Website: lowes
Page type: cart
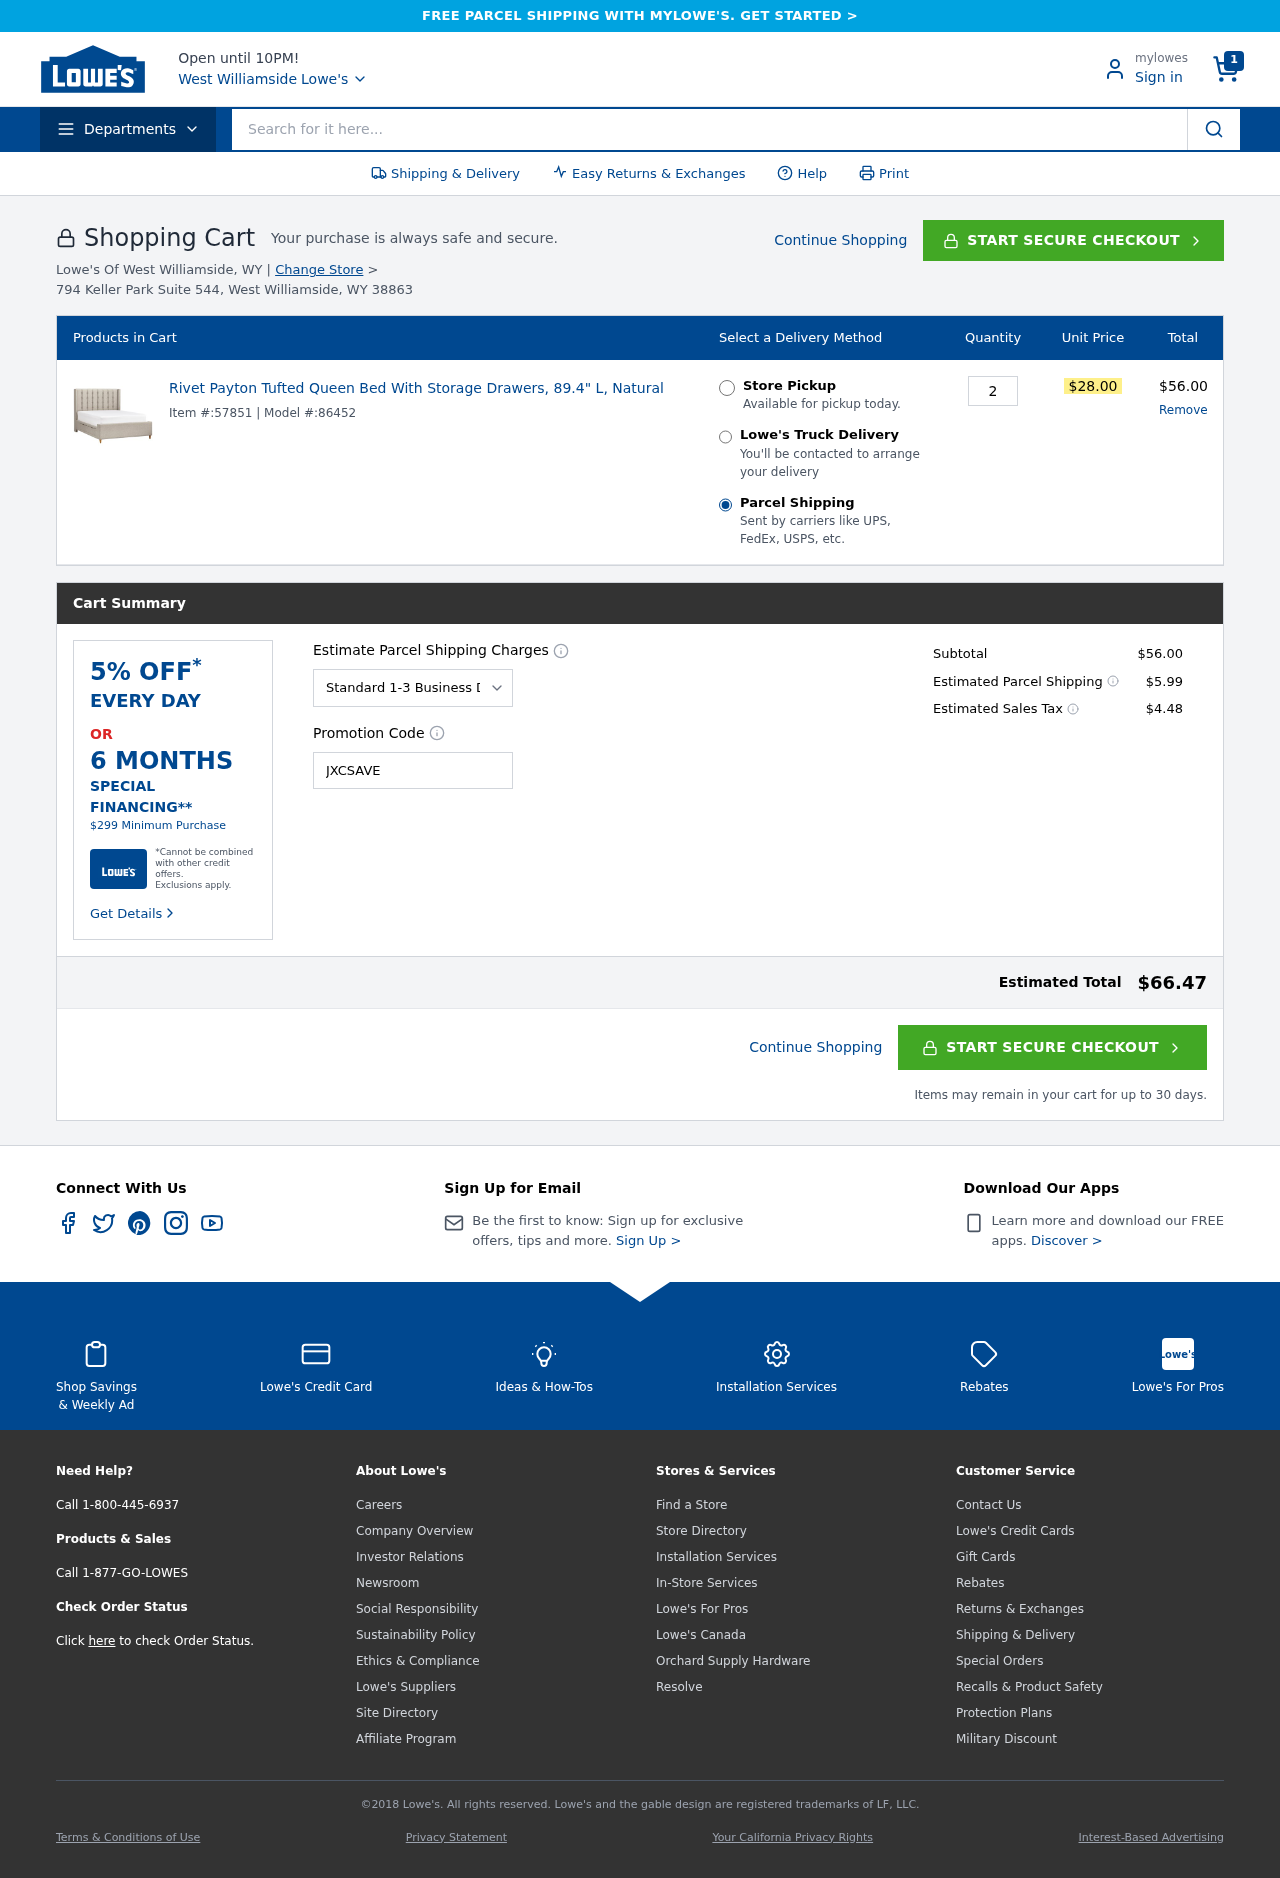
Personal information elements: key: PII_CITY
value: Williamside
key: PII_CITY
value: West Williamside
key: PII_POSTCODE
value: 38863
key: PII_PROMO_CODE
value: JXCSAVE
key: PII_STREET
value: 794 Keller Park Suite 544
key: PII_LASTNAME
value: Williams
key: PII_LASTNAME2
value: Williams
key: PII_LASTNAME3
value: Williams
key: PII_LASTNAME_DERIVED
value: Williams
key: PII_STATE_ABBR
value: WY
Product elements: key: PRODUCT1_NAME
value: Rivet Payton Tufted Queen Bed With Storage Drawers, 89.4" L, Natural
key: PRODUCT1_PRICE
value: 28
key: PRODUCT1_QUANTITY
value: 2
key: PRODUCT1_MODEL
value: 86452
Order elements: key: ORDER_NUM_ITEMS
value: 1
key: ORDER_ITEM_ID
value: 57851
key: ORDER_LINE_TOTAL
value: $56.00
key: ORDER_SUBTOTAL
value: $56.00
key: ORDER_SHIPPING_COST
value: $5.99
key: ORDER_TAX
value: $4.48
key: ORDER_TOTAL
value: $66.47
Search elements: key: HEADER_SEARCH
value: Search for it here...